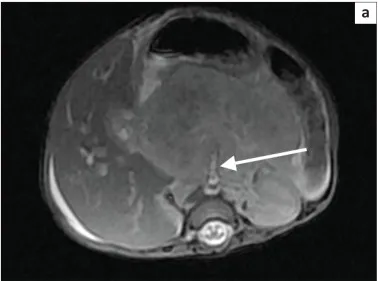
Axial T2-weighted (T2W) magnetic resonance images showing the pancreatic head mass with intermediate signal intensity and encasement of the superior mesenteric artery (white arrow) in.
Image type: radiology (mri)